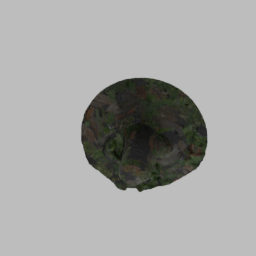
Label: nature